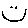
Label: smiley face